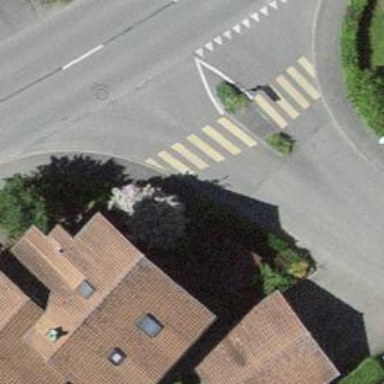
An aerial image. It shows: Traffic calming island.